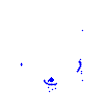
Particle: pion